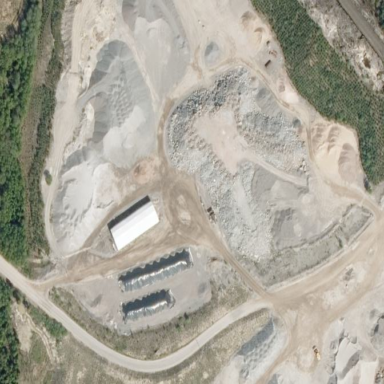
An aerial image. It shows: Quarry area.